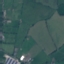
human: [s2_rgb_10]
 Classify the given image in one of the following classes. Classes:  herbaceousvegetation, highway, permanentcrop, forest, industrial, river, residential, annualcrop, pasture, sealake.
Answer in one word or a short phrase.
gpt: Pasture